Question: Should IoT Hub Service SDK's <URL> or is 'using var registryManager = ...' preferred?
### More
Looking at RegistryManager's <URL> which creates its own non-static instance of 'HttpClient' which looks like an anti-pattern. This suggests one instance of the RegistryManager is preferred and a look at its code makes me think multiple users should be OK.
However I was not able to fine a piece of documentation that says that one instance of 'RegistryManager' is supposed to be used as a singleton for the whole application.

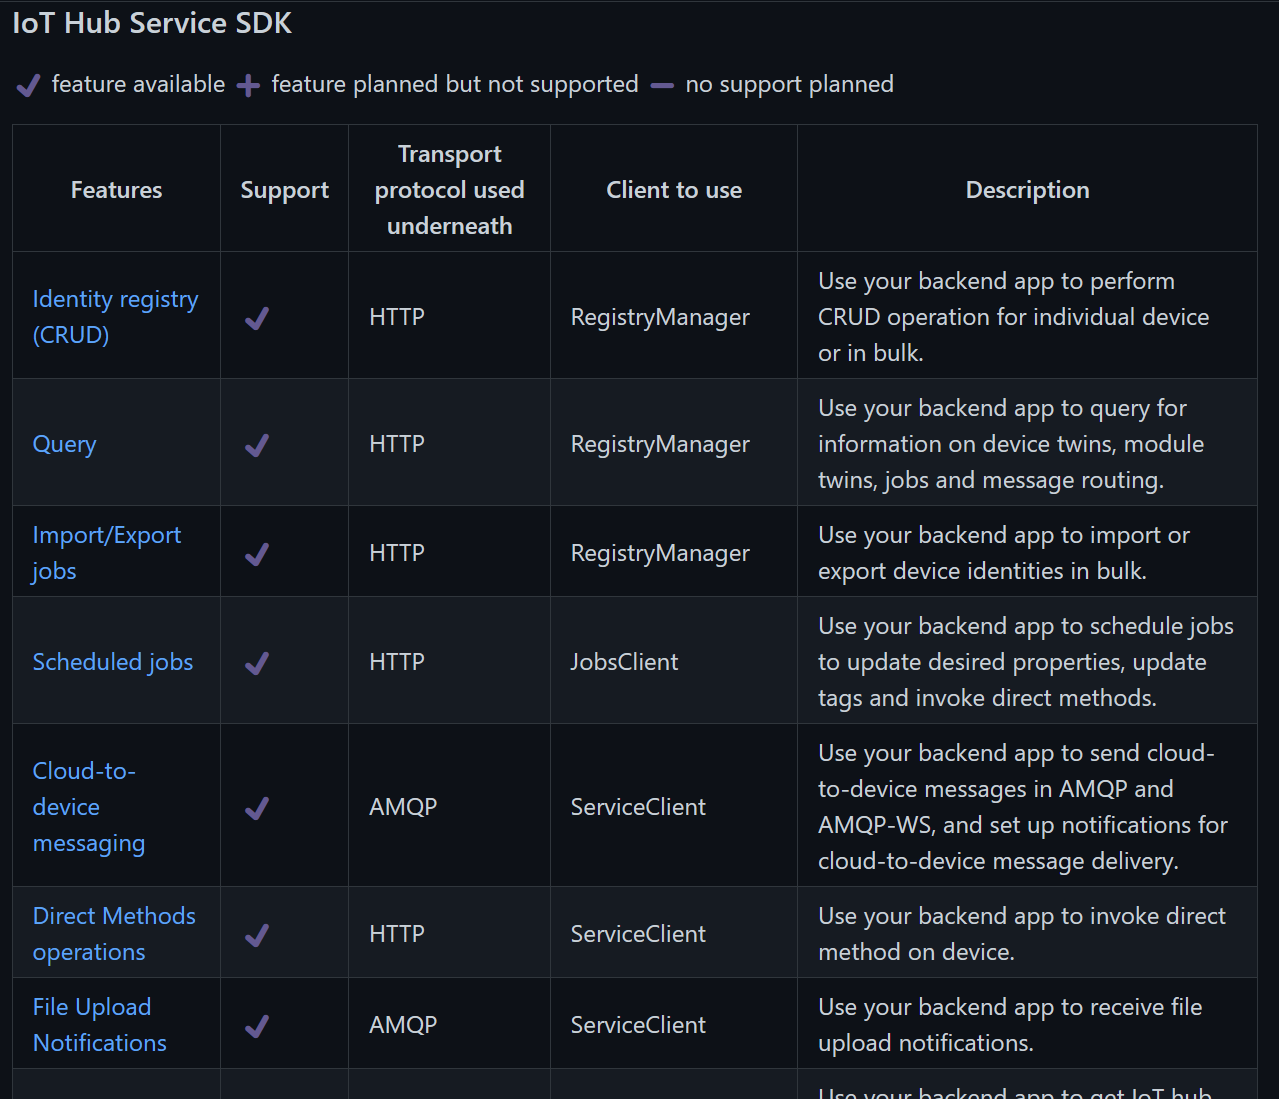
Answer: This is now documented
'''
/// This client creates lifetime long instances of <see cref="HttpClient"/> that are tied to the URI of the
/// IoT hub specified, configure any proxy settings, and connection lease timeout.
/// For that reason, the instances are not static and an application using this client
/// should create and save it for all use. Repeated creation may cause
/// <see href="https://learn.microsoft.com/azure/architecture/antipatterns/improper-instantiation/">socket exhaustion</see>.
'''
<URL>